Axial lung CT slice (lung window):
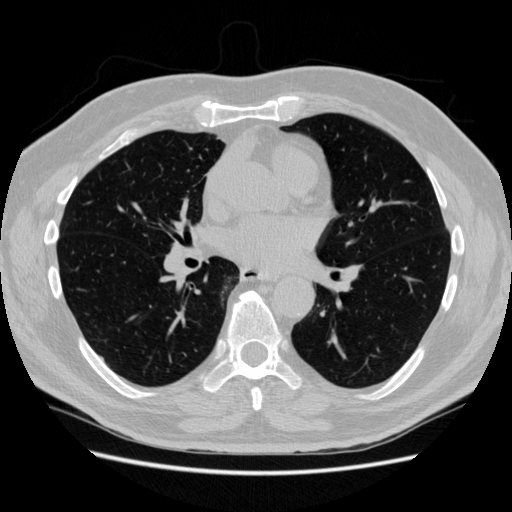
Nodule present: no